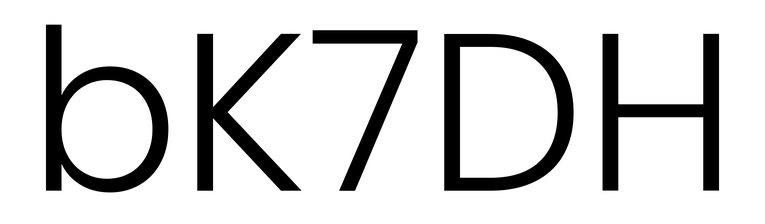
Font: Poppins-Light